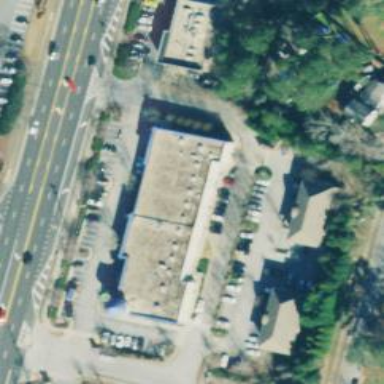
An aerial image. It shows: Retail building.